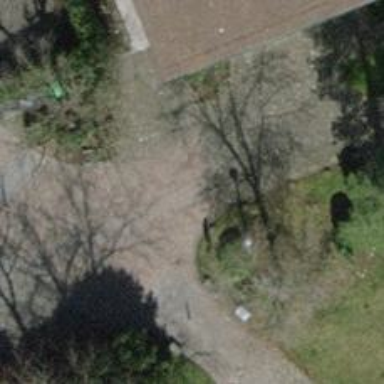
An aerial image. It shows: Footway with unhewn cobblestone surface.